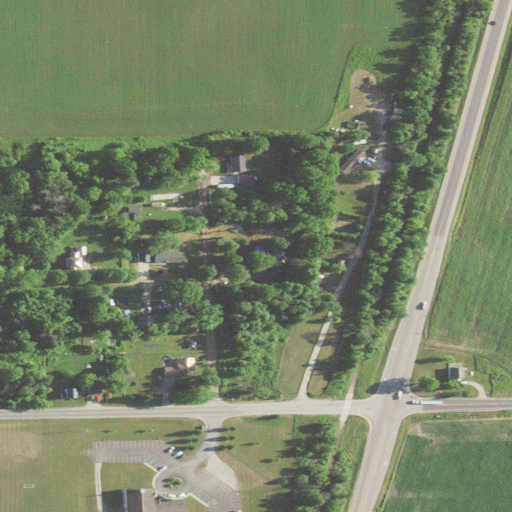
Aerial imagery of mountain in Michigan named Maple Hill containing cultivated crops, low intensity development, medium intensity development, open development, deciduous forest, and high intensity development